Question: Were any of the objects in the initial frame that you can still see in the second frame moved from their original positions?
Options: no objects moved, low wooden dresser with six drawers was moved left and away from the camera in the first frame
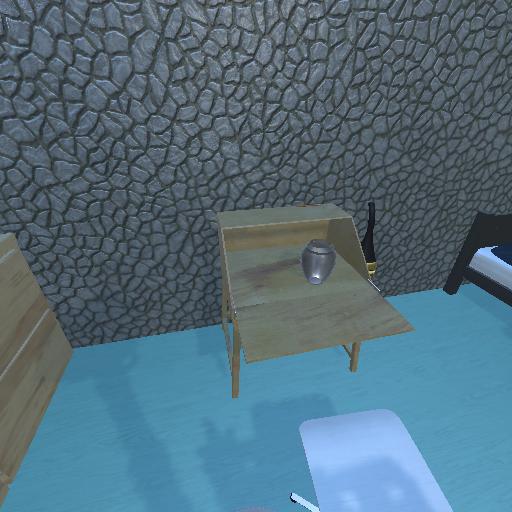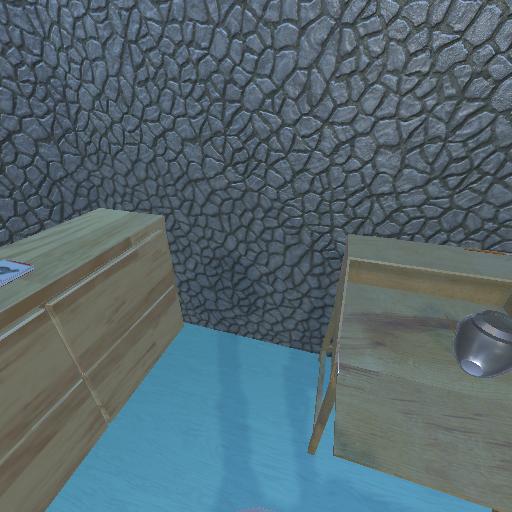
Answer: no objects moved